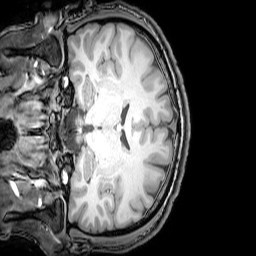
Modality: T1w
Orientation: coronal
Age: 26
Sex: male
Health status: healthy
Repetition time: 0.081 s
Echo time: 0.037 s